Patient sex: M
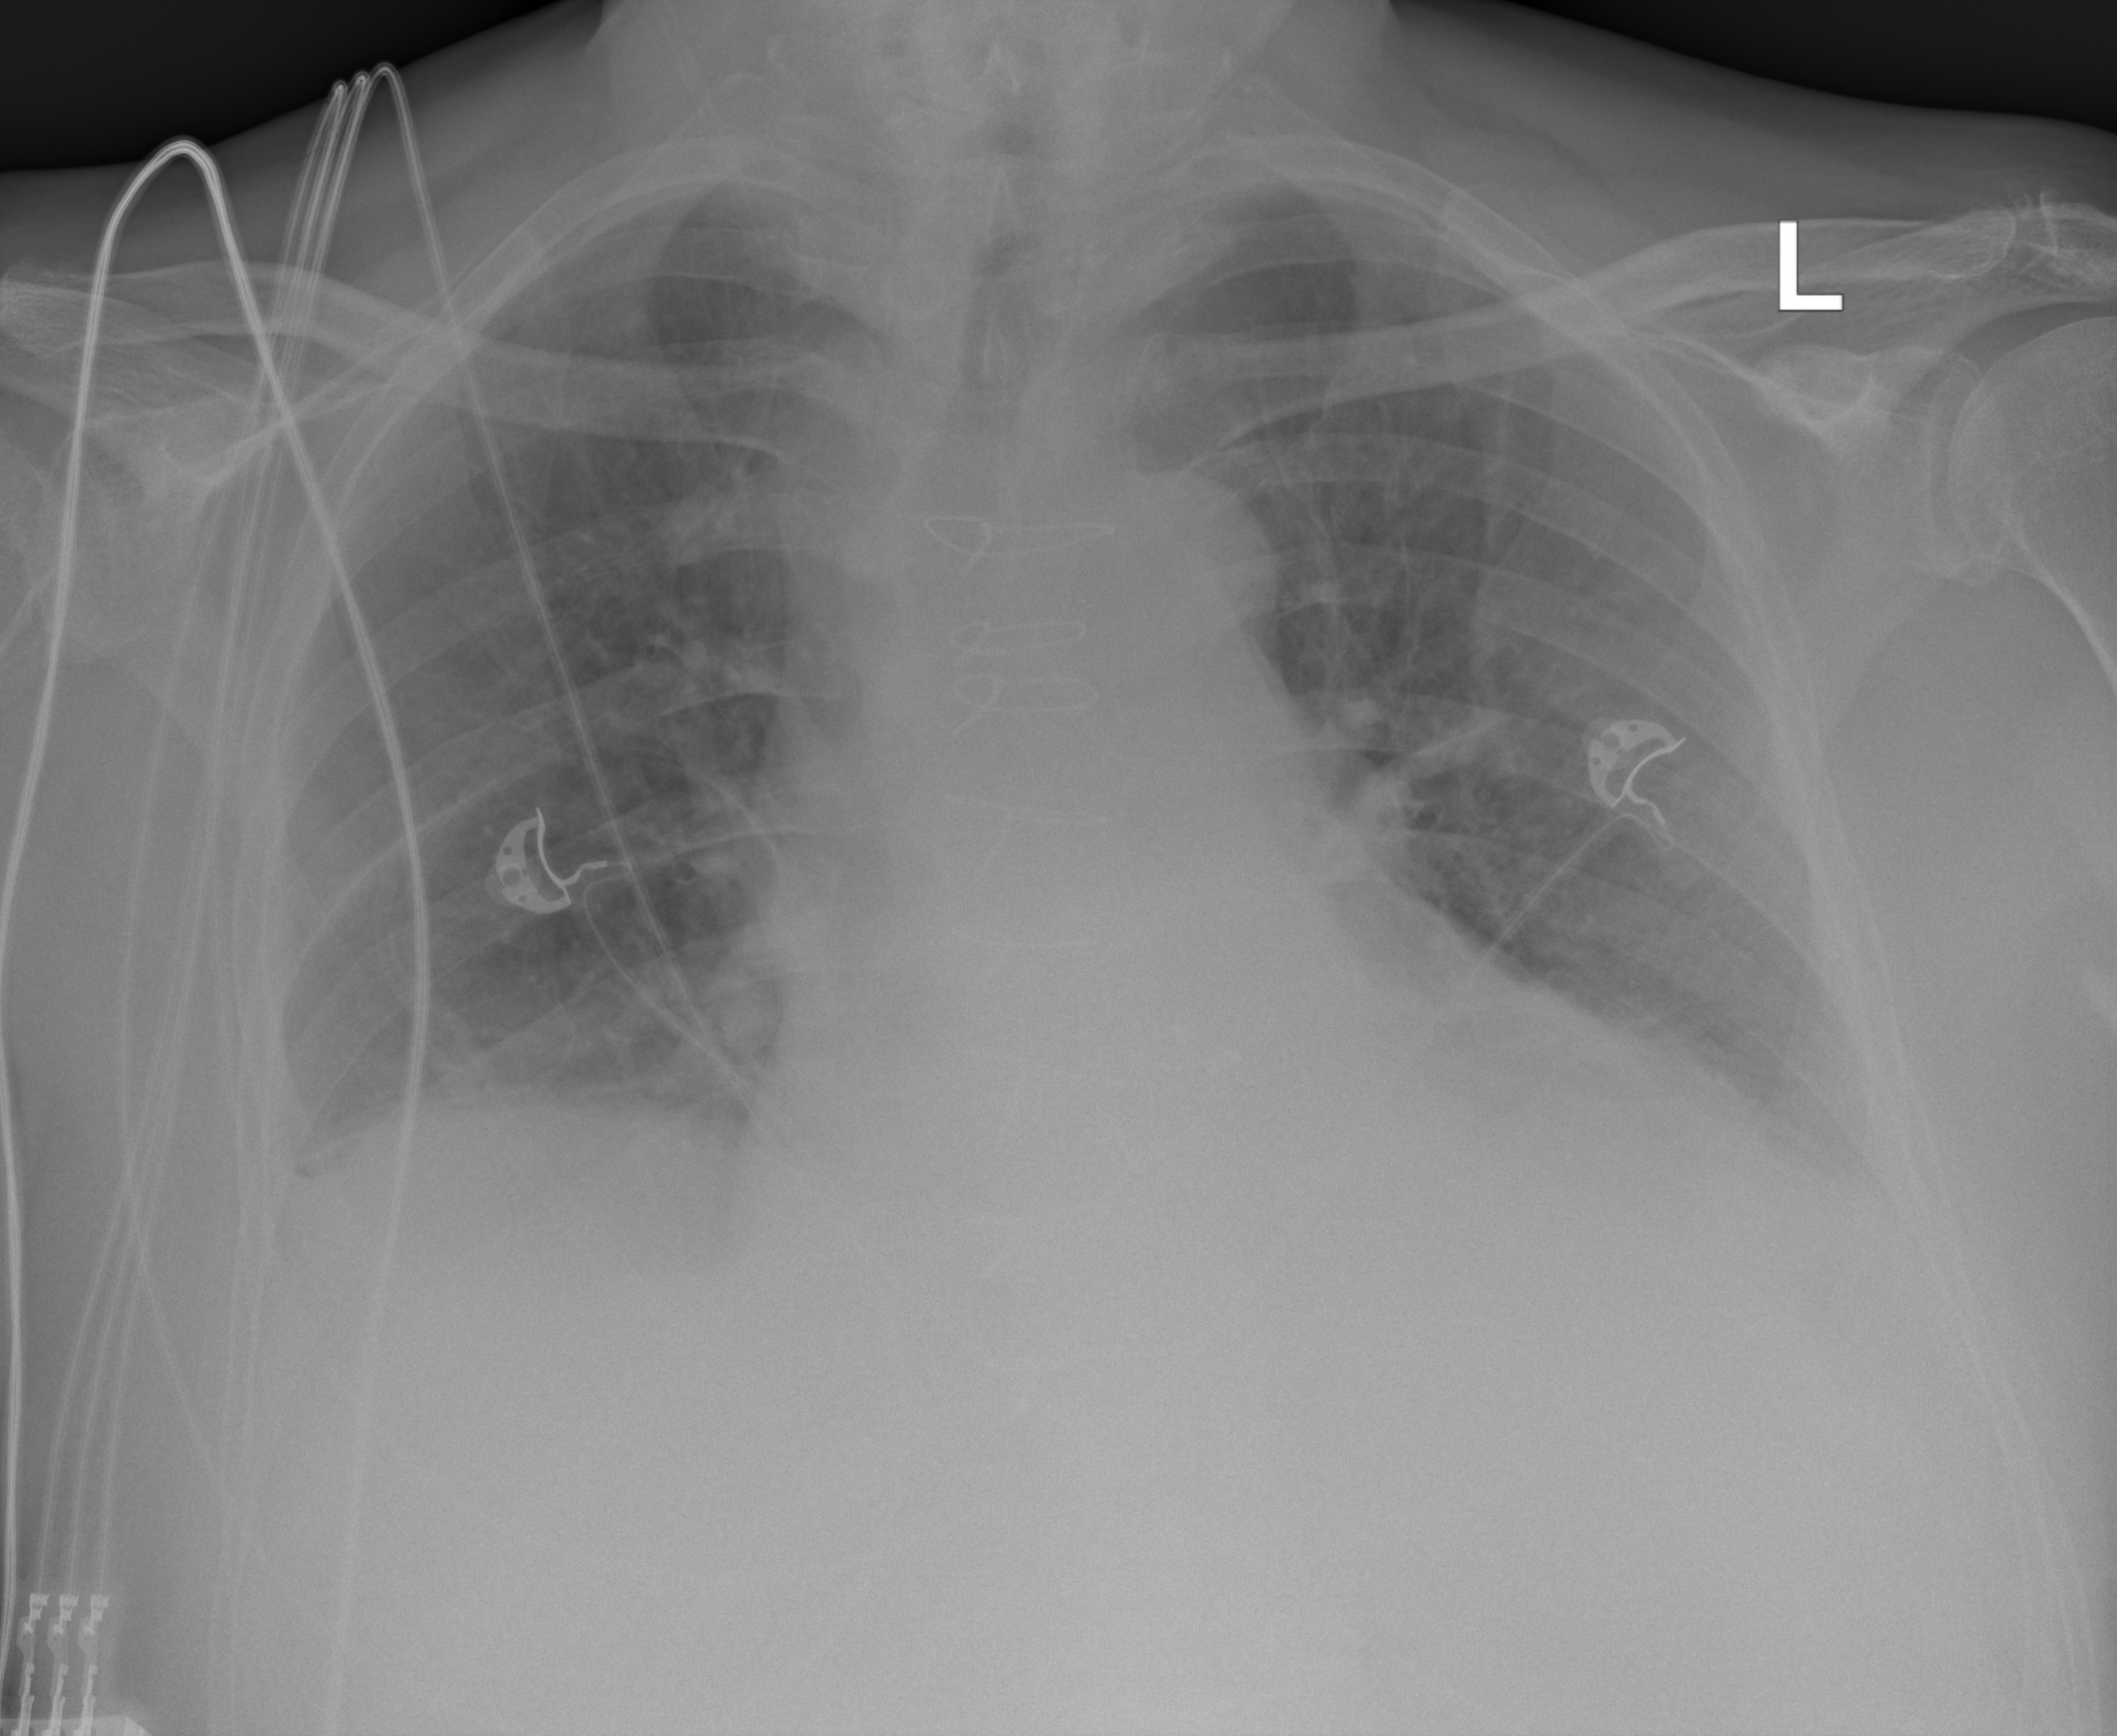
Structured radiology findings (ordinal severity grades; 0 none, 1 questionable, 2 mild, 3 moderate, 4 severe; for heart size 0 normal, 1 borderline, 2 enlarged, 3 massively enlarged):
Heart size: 2
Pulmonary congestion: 2
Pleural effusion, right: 1
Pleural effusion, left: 1
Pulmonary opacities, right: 2
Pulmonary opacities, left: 2
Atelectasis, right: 2
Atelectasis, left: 2